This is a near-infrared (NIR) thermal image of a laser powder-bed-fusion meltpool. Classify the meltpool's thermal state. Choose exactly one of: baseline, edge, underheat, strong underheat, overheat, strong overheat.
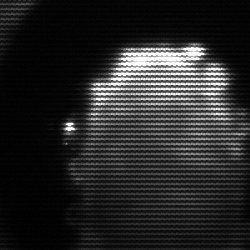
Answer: baseline